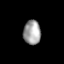
Tissue: skin
Cell type: Myeloid cells
Senescence score: 0.7671
Nuclear area (px): 409
Mean DAPI intensity: 161.159